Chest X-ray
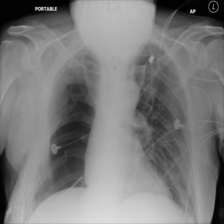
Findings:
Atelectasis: negative
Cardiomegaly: negative
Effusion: negative
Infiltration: negative
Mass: negative
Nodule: negative
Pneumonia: negative
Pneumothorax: negative
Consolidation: negative
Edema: negative
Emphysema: negative
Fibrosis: negative
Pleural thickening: negative
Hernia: negative